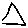
Label: triangle